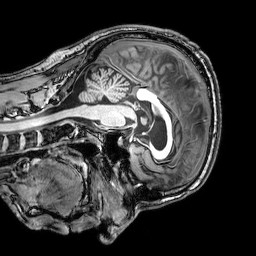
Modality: T1w
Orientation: sagittal
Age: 56
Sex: male
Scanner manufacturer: philips
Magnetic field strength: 3 T
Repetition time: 0.008113 s
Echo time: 0.003709 s